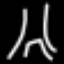
Label: The Eiffel Tower